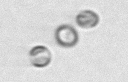
Label: Thalassiosira_sp_aff_mala